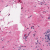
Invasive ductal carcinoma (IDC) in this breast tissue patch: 0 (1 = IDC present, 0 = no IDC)